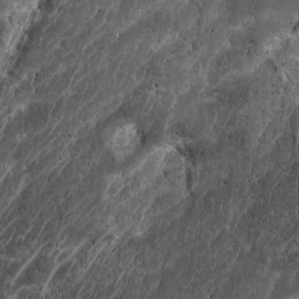
Label: non_frost